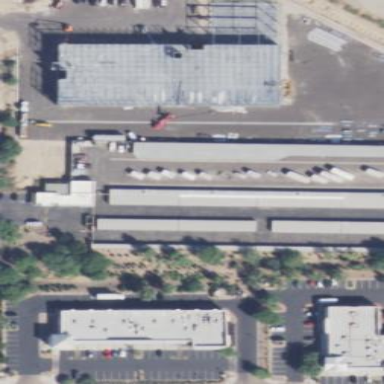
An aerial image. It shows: Storage rental shop.